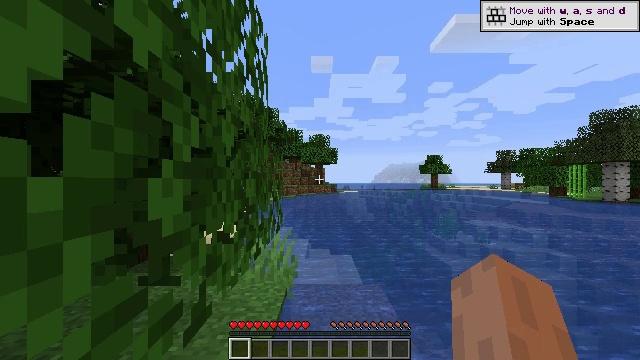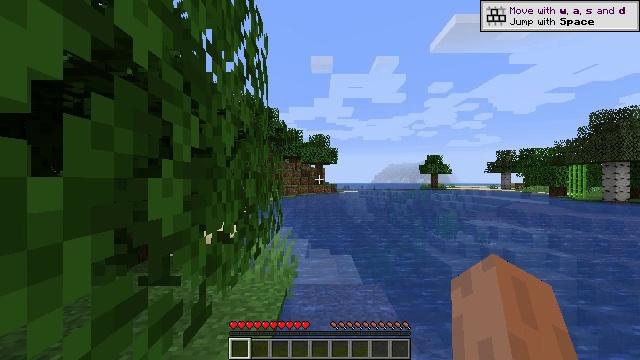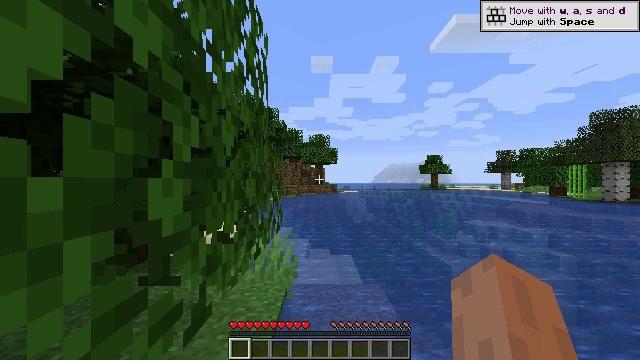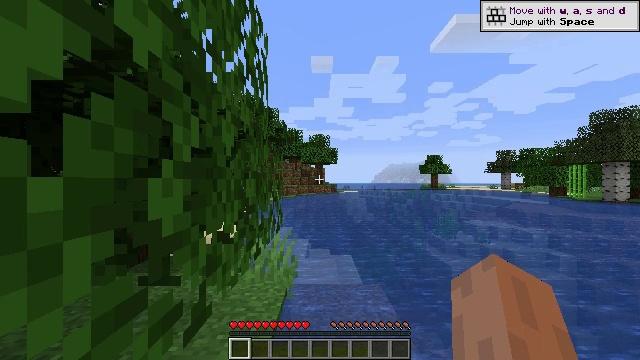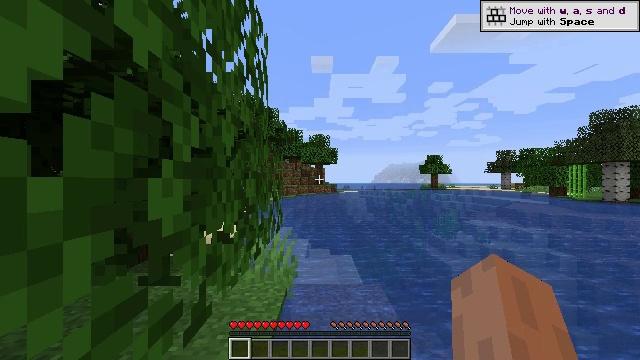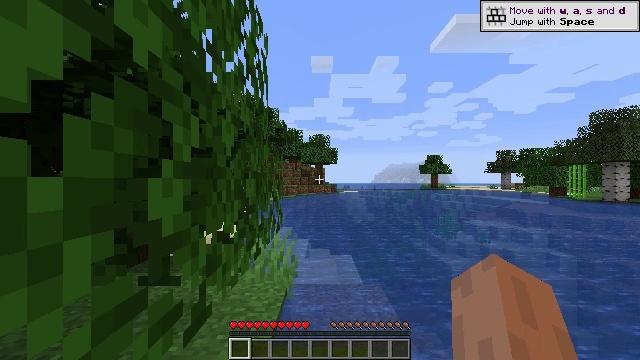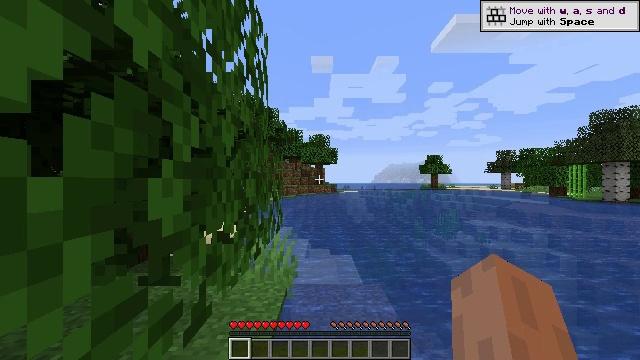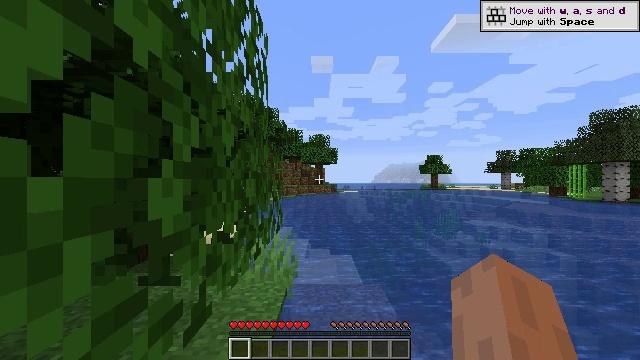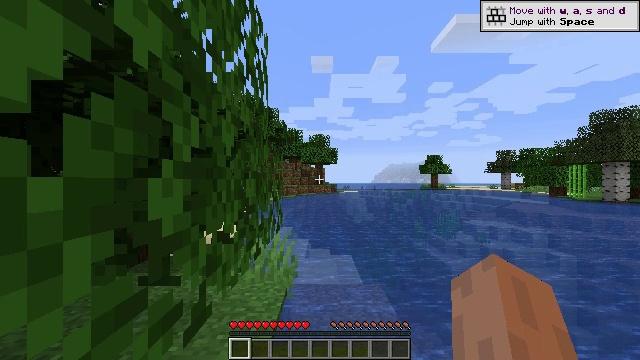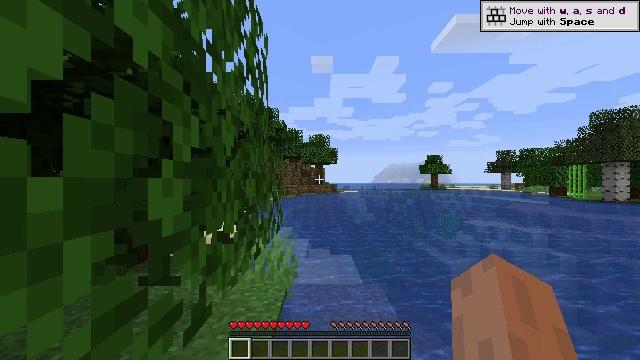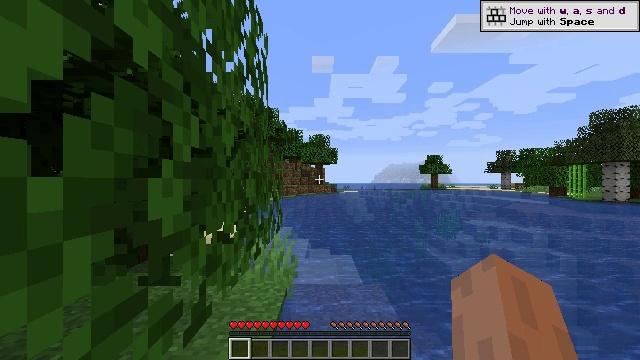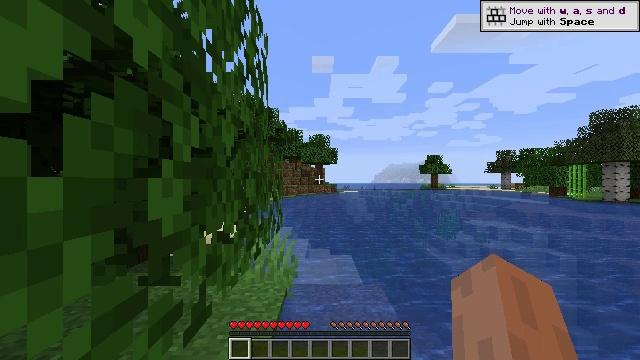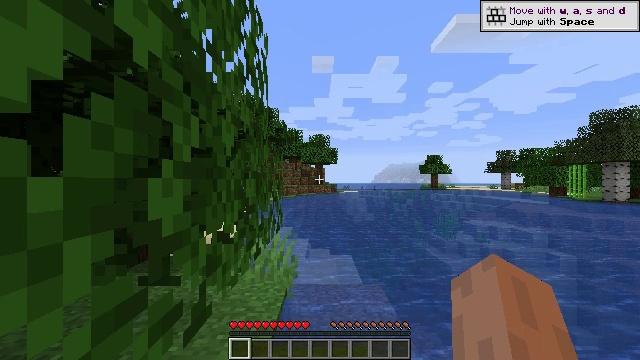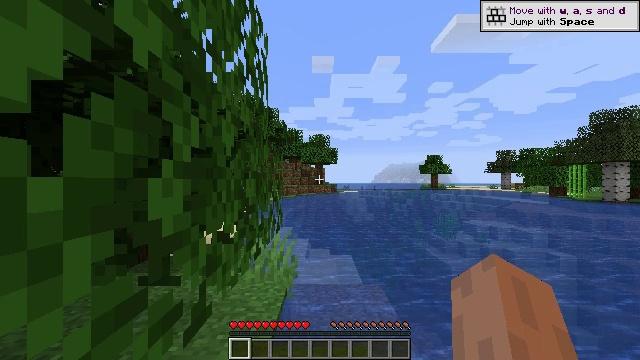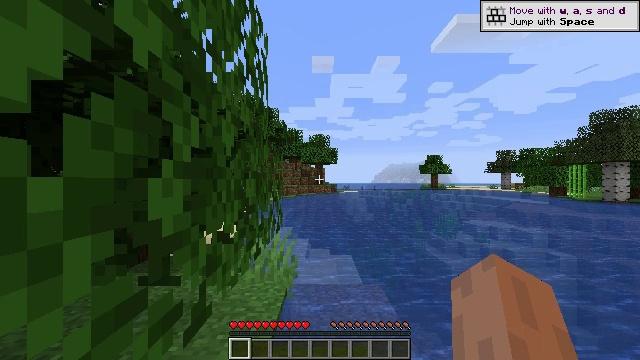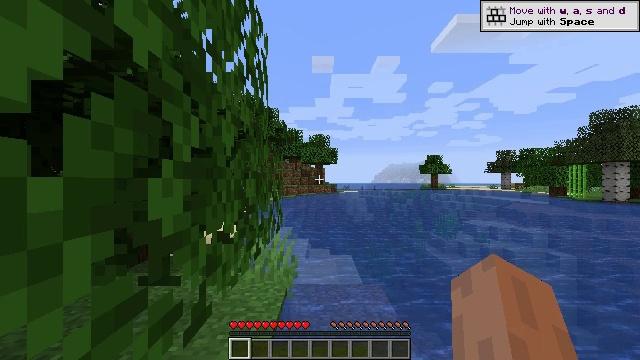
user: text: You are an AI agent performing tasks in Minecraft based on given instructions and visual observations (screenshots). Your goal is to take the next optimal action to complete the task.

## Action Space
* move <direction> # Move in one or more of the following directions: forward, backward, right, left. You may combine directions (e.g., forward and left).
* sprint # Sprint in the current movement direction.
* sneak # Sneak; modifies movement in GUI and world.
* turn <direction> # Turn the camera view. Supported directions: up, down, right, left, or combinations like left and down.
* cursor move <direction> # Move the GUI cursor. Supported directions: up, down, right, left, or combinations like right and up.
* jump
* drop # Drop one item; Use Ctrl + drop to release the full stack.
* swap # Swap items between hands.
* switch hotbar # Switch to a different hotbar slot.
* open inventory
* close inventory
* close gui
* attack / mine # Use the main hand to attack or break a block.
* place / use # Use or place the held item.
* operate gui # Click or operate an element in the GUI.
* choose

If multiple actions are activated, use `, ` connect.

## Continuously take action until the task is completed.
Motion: motion action
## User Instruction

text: Dig up the grass block for dirt.
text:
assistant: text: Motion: no_op
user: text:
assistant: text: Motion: no_op
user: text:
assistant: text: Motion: no_op
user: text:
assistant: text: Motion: no_op
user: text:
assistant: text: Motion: no_op
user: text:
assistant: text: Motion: no_op
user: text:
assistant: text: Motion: no_op
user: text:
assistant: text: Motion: no_op
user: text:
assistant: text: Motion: no_op
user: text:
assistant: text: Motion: no_op
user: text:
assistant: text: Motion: no_op
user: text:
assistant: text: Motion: no_op
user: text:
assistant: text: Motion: no_op
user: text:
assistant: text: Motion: no_op
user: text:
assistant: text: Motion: no_op
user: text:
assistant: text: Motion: no_op
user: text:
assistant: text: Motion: no_op
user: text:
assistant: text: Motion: no_op
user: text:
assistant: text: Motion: no_op
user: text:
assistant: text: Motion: no_op
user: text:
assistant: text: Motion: no_op
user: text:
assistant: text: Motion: no_op
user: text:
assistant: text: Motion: no_op
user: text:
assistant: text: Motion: no_op
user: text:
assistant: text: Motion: no_op
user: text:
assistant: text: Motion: no_op
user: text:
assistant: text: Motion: no_op
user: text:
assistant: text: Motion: no_op
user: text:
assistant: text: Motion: no_op
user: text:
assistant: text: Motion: no_op